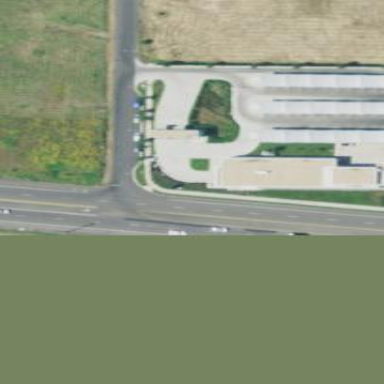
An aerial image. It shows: Retail area with car wash facility.